Question: I have an 'UITableView' with varying height, and when pressing reorder control, in the cell view structure a new view appears. Normally it is not a problem, but sometimes its height is quite big, and it overlaps, with cell below.
- - -

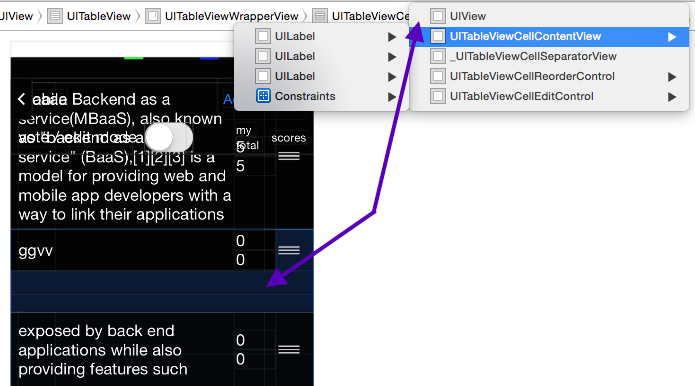
Answer: This view is part of the reorder mechanism and can't be removed. It is used to hide the cell content while you drag a screenshot view above the tableview.
If you set the cell 'clipsToBounds' as YES, it should prevent it's content overlapping other cells.